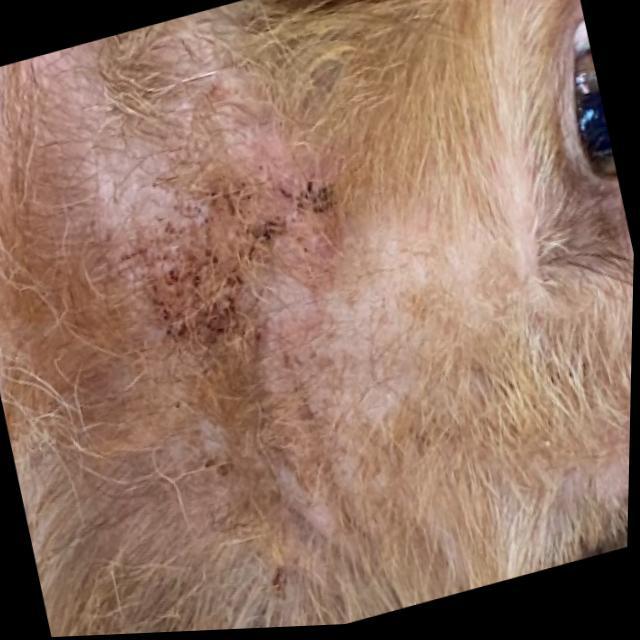
Canine demodicosis (Demodex mange) — caused by Demodex canis mites. Presents with alopecia, follicular papules, pustules, and comedones. Often localized on face and forelimbs.